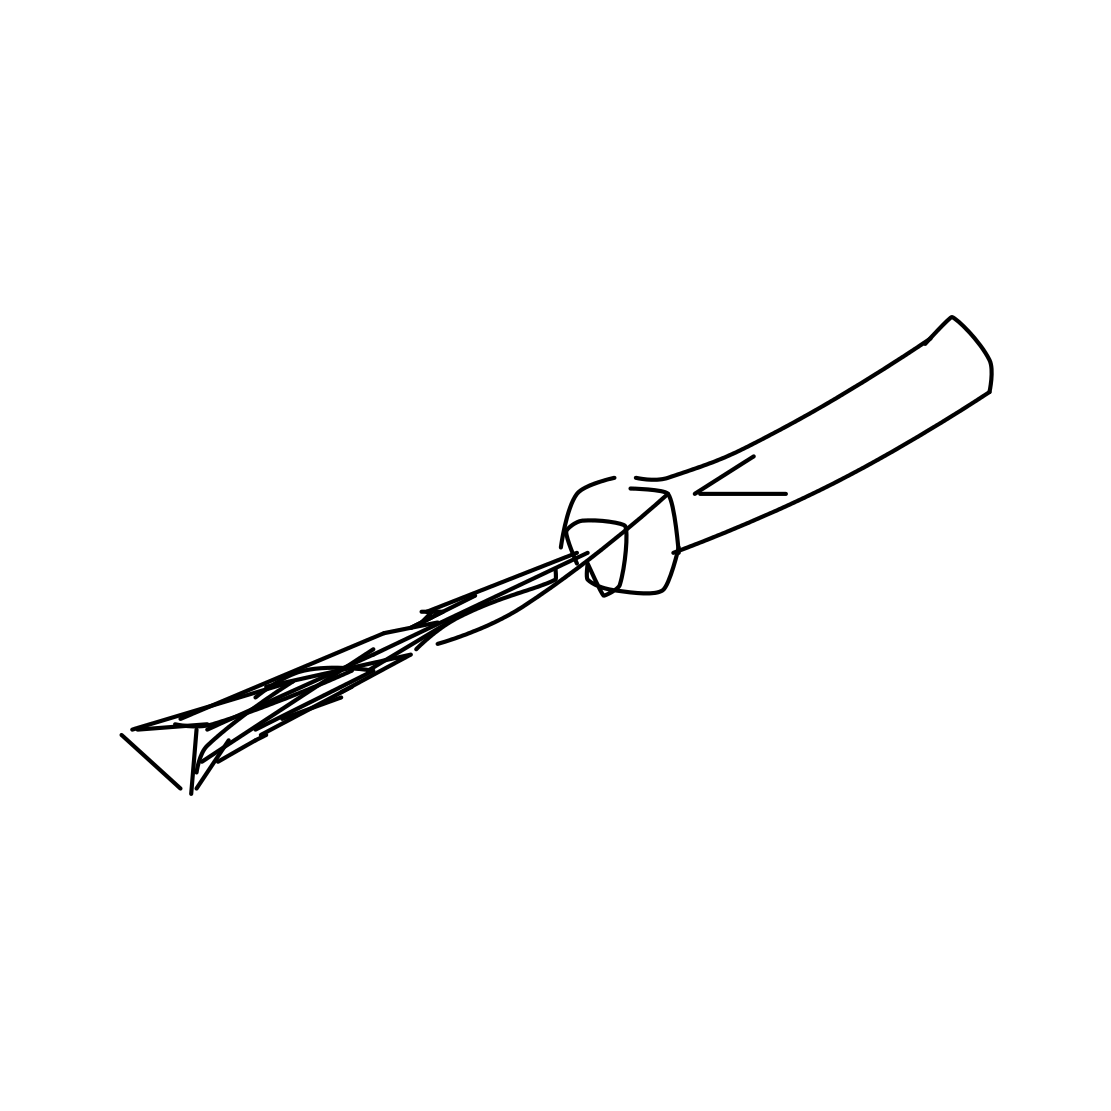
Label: screwdriver